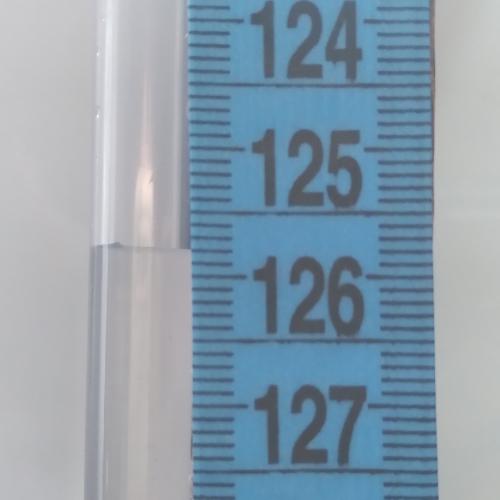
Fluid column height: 125.8 cm